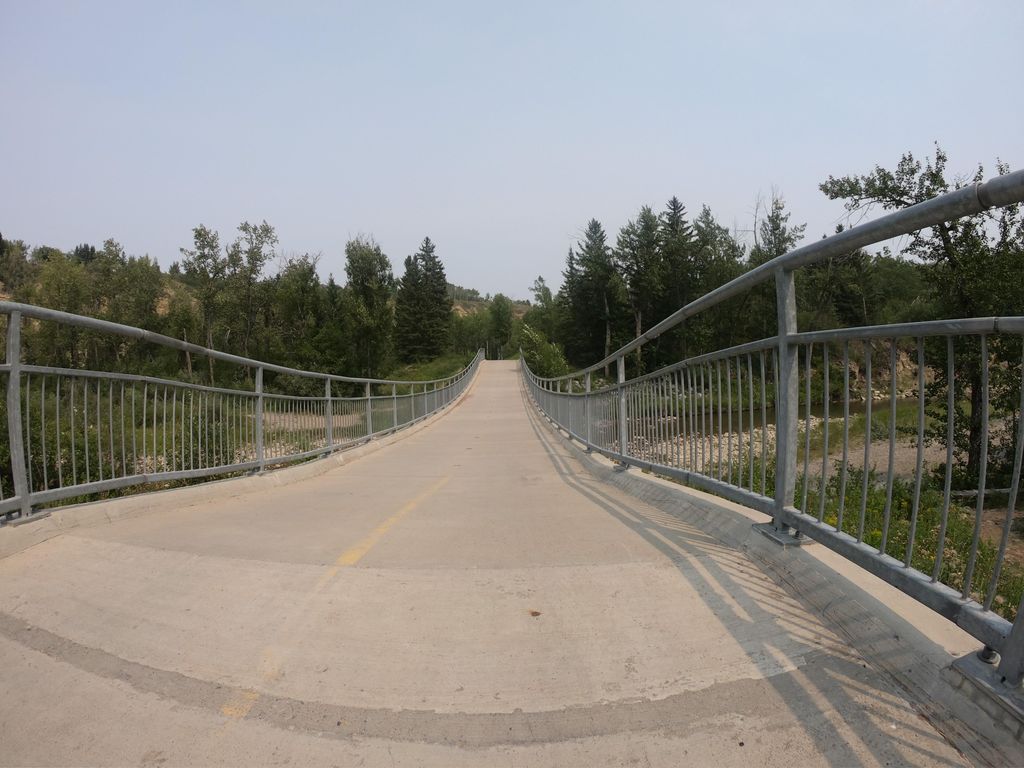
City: calgary